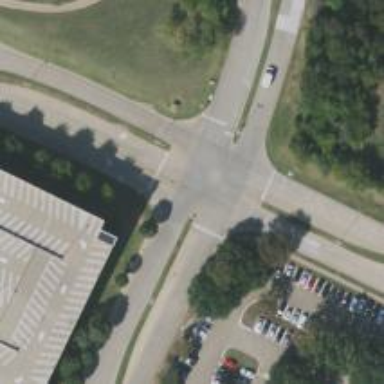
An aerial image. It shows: Tertiary road with separate sidewalks.